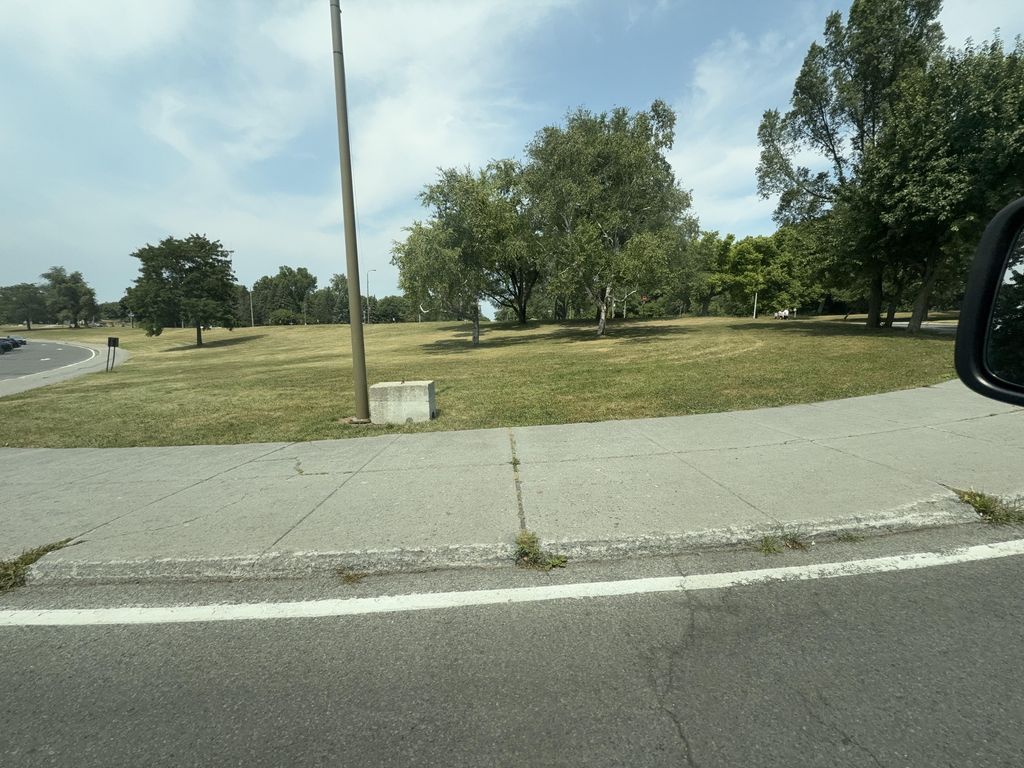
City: montreal